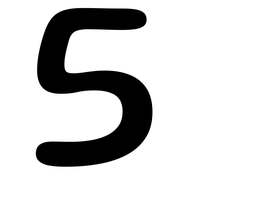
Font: Gluten_Regular